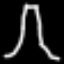
Label: The Eiffel Tower